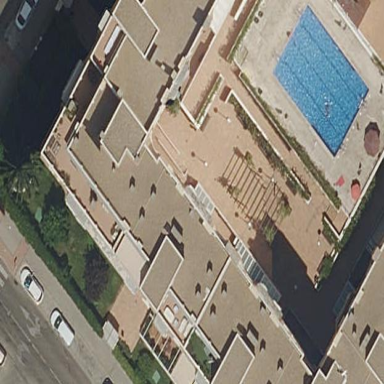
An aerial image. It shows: Image showing building with apartments.